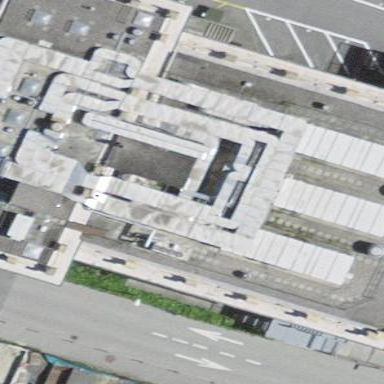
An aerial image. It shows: Commercial building that houses cinema.